Question: I have tried the actionbar SearchView in android.
Unable to get the entered string from the below code please anyone help?

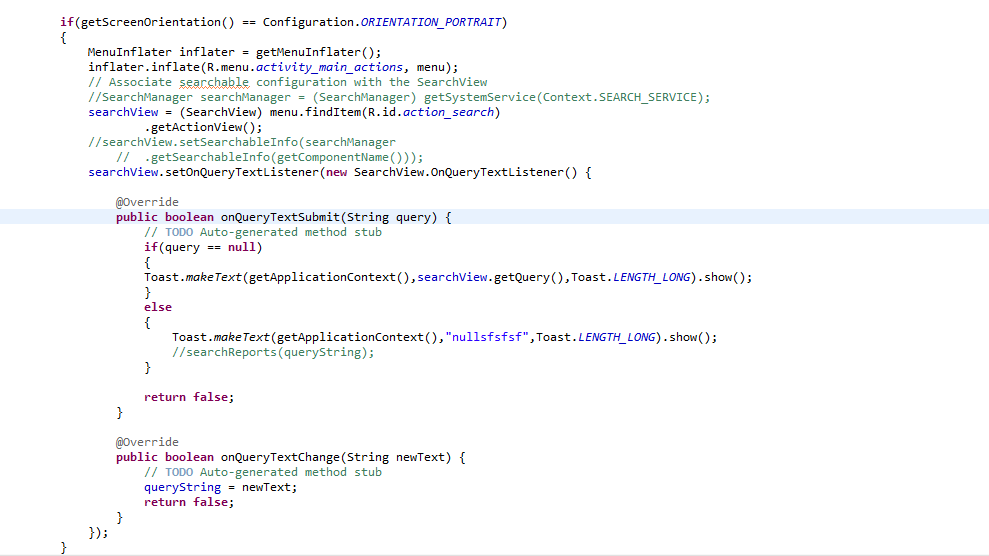
Answer: try changing code to:
'''
public boolean onQueryTextSubmit(String query) {
if (query == null) {
Toast.makeText(getApplicationContext(), "Null Query", Toast.LENGTH_SHORT).show();
} else {
Toast.makeText(getApplicationContext(), "Query is:" + ""+query, Toast.LENGTH_SHORT).show();
}
}
'''